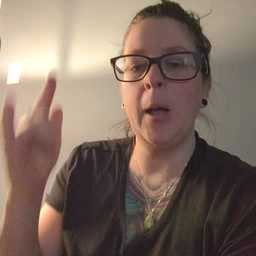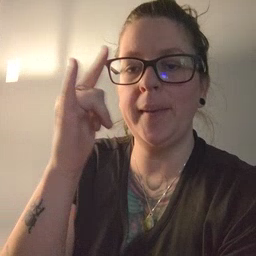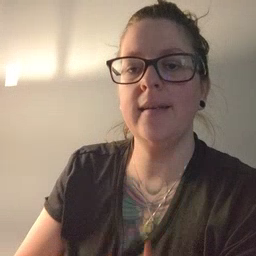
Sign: airplane